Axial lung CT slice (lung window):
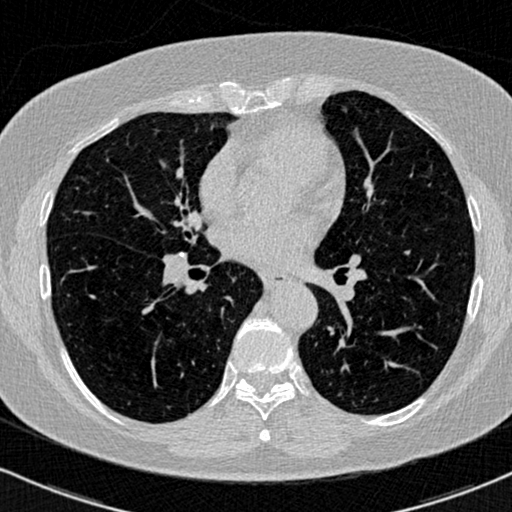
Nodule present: no